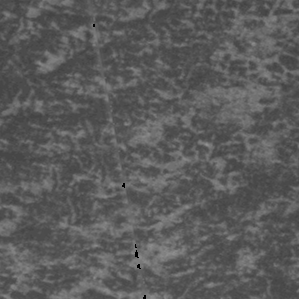
Label: frost